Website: crate-barrel
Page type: newsletter-management
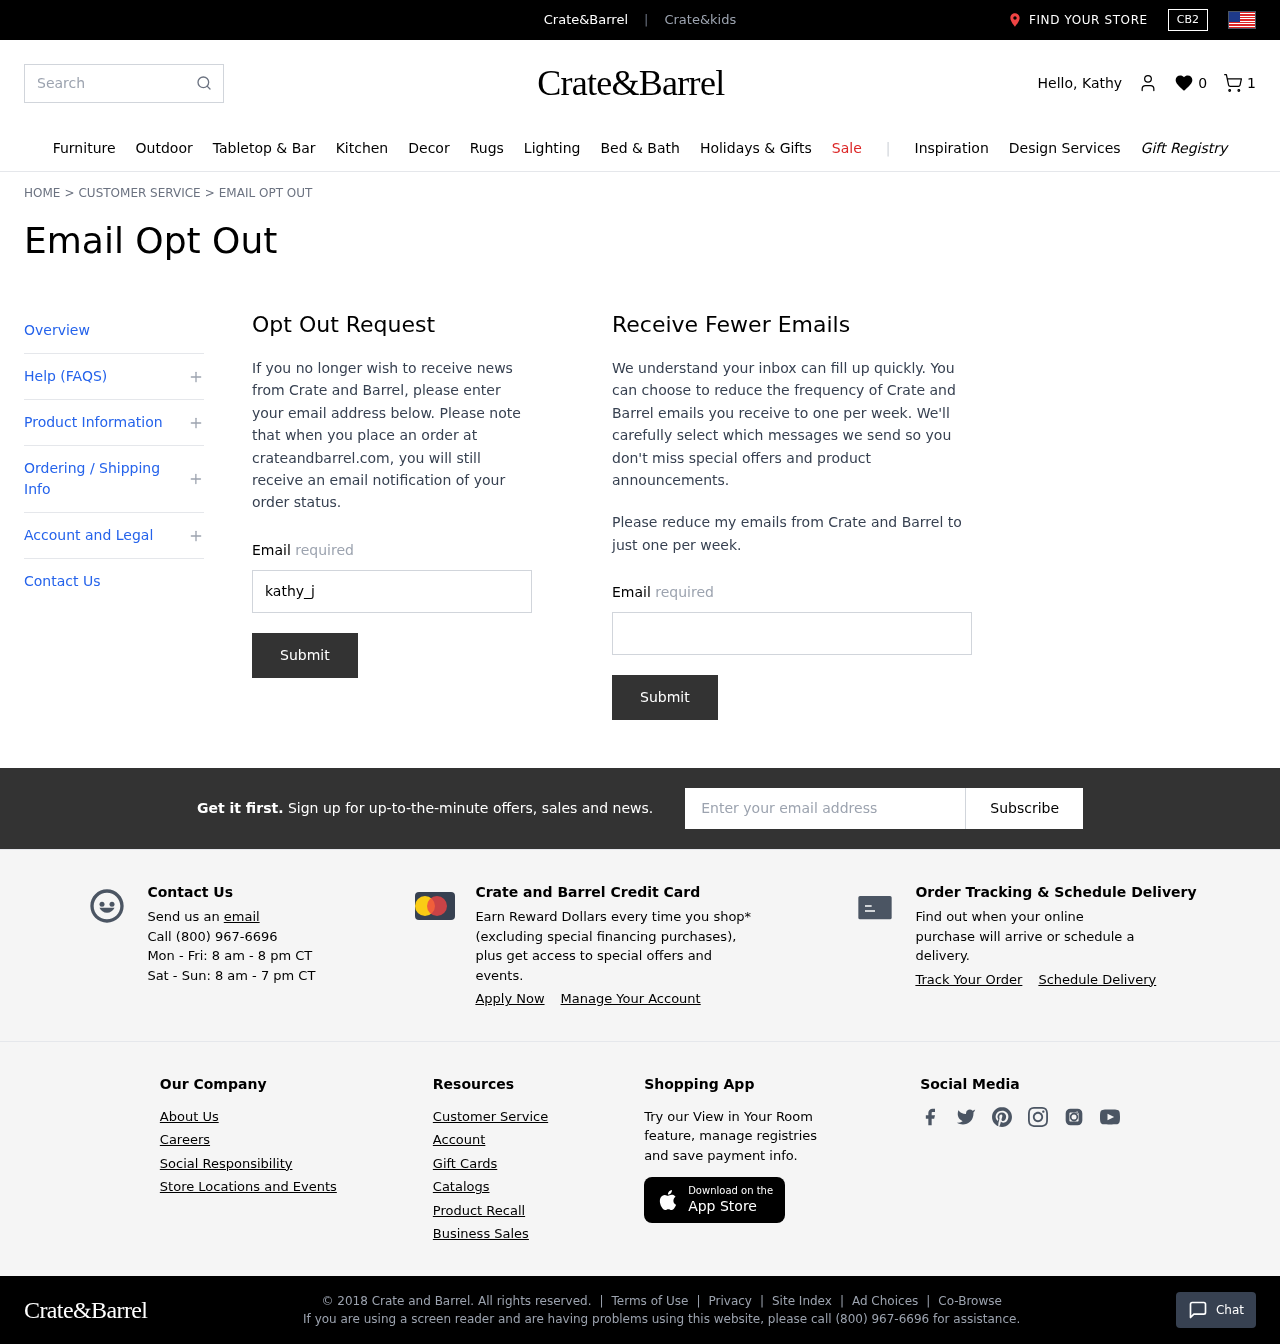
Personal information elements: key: PII_EMAIL
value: kathy_joseph@gmail.com
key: PII_EMAIL2
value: kathy_joseph@gmail.com
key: PII_EMAIL3
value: kathy_joseph@gmail.com
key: PII_FIRSTNAME
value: Kathy
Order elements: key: ORDER_NUM_ITEMS
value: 1
Search elements: key: HEADER_SEARCH
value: Search
Other elements: key: WISHLIST_COUNT
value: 0